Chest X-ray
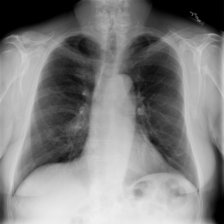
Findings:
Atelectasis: negative
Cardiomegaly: negative
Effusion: negative
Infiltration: negative
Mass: negative
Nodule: negative
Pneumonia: negative
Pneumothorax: negative
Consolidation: negative
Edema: negative
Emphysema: negative
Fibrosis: negative
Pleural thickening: negative
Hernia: negative